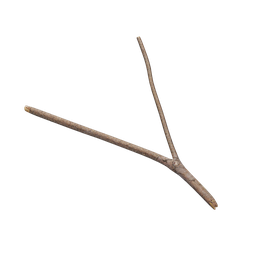
Label: nature